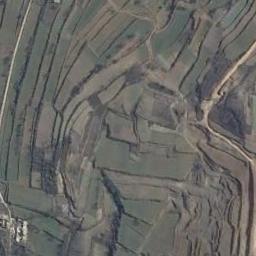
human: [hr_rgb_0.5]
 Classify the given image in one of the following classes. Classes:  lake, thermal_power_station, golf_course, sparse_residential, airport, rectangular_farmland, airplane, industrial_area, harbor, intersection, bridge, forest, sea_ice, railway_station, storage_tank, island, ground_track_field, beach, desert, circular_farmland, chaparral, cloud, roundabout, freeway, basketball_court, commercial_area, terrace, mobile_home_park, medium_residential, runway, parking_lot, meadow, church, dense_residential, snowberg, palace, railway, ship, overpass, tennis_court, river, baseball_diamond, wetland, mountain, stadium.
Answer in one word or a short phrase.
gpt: terrace